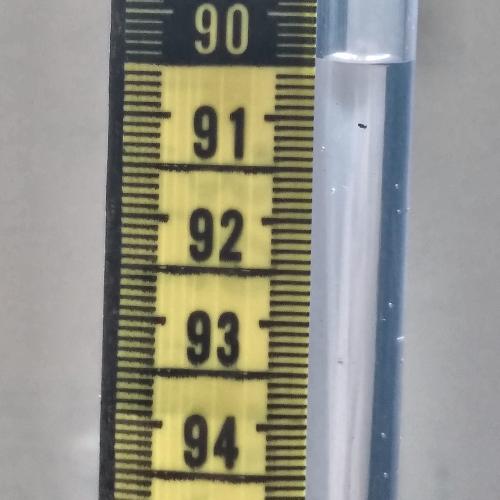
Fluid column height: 90.4 cm